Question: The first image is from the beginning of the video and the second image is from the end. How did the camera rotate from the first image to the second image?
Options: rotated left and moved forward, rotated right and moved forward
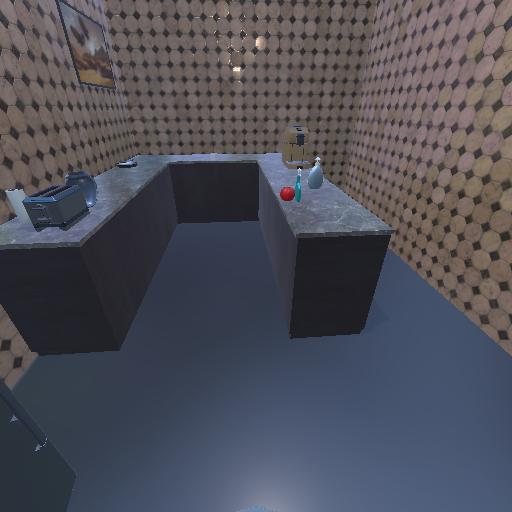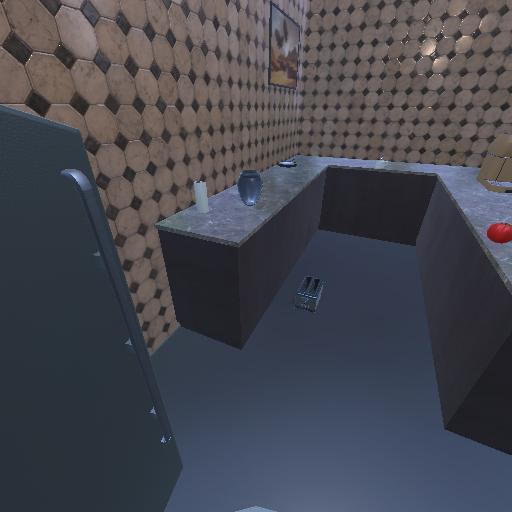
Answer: rotated left and moved forward